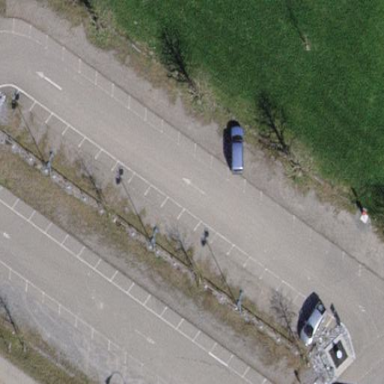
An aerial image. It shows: Parking area with surface.